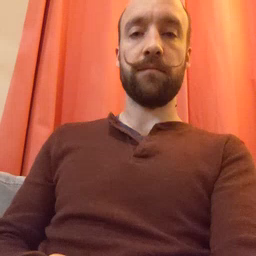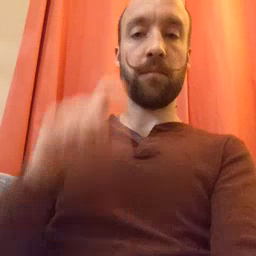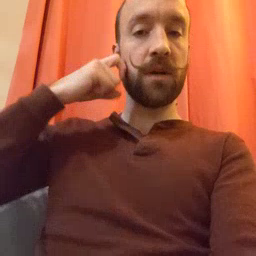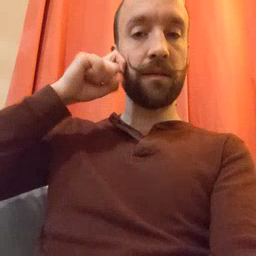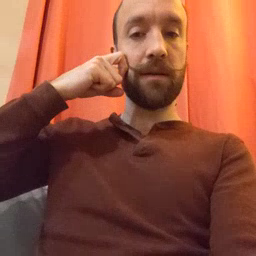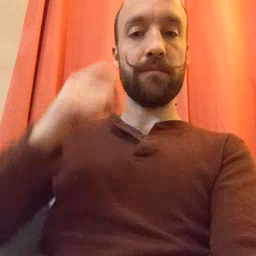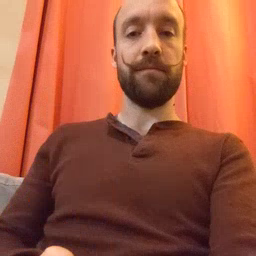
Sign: apple